Field crop: maize
Growth stage: 2
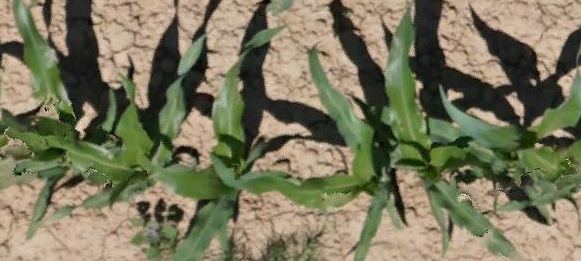
Species: maize